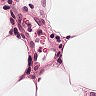
Metastatic tissue present: no